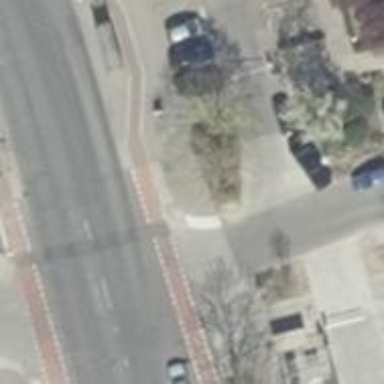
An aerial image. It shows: Unmarked crossing on the road.